Question: I have a function f(t) and want to get all the points where it intersects y=-1 and y=1 in the range 0 to 6*pi.
The only way I cold do it is ploting them and trying to locate the x-axis pt where f(t) meets the y=1 graph. But this doesn't give me the exact point. Instead gives me a near by value.
'''
clear;
clc;
f=@(t) (9*(sin(t))/t) + cos(t);
fplot(f,[0 6*pi]);
hold on; plot(0:0.01:6*pi,1,'r-');
plot(0:0.01:6*pi,-1,'r-');
x=0:0.2:6*pi; h=cos(x); plot(x,h,':')
'''
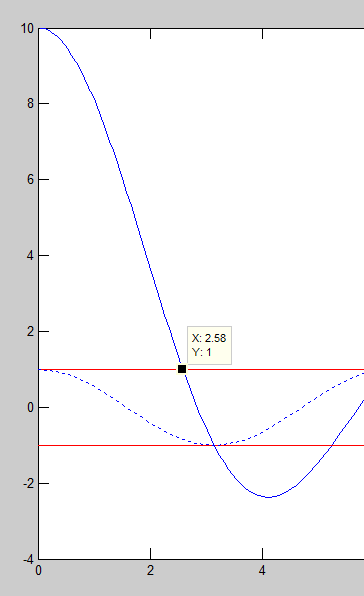
Answer: You are essentially trying to solve a system of two equations, at least in general. For the simple case where one of the equations is a constant, thus y = 1, we can solve it using fzero. Of course, it is always a good idea to use graphical means to find a good starting point.
'''
f=@(t) (9*(sin(t))./t) + cos(t);
y0 = 1;
'''
The idea is if you want to find where the two curves intersect, is to subtract them, then look for a root of the resulting difference.
(By the way, note that I used ./ for the divide, so that MATLAB won't have problem for vector or array input in f. This is a good habit to develop.)
Note that f(t) is not strictly defined in MATLAB at zero, since it results in 0/0. (A limit exists of course for the function, and can be evaluated using my <URL>
'''
limest(f,0)
ans =
10
'''
Since I know the solution is not at 0, I'll just use the fzero bounds from looking there for a root.
'''
format long g
fzero(@(t) f(t) - y0,[eps,6*pi])
ans =
2.58268206208857
'''
But is this the only root? What if we have two or more solutions? Finding all the roots of a completely general function can be a nasty problem, as some roots may be infinitely close together, or there may be infinitely many roots.
One idea is to use a tool that knows how to look for multiple solutions to a problem. Again, found on the file exchange, we can use <URL>.
'''
y0 = 1;
rmsearch(@(t) f(t) - y0,'fzero',1,eps,6*pi)
ans =
2.58268206208857
6.28318530717959
7.97464518075547
12.5663706143592
13.7270312712311
y0 = -1;
rmsearch(@(t) f(t) - y0,'fzero',1,eps,6*pi)
ans =
3.14159265358979
5.23030501095915
9.42477796076938
10.8130654321854
15.707963267949
16.6967239156574
'''